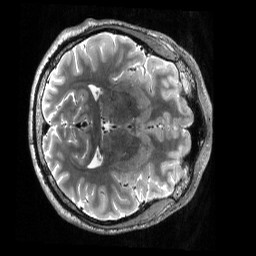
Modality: T2w
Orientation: axial
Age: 25
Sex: male
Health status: ill
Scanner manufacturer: siemens
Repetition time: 3.2 s